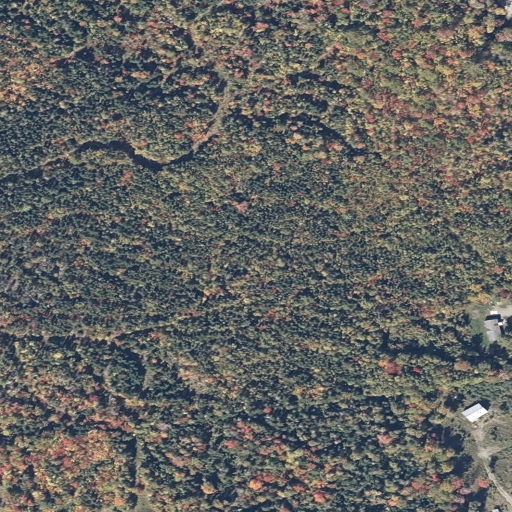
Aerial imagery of ridge(s) in Maine named Pleasant Ridge containing mixed forest, evergreen forest, shrub, low intensity development, and open development